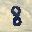
Label: 8